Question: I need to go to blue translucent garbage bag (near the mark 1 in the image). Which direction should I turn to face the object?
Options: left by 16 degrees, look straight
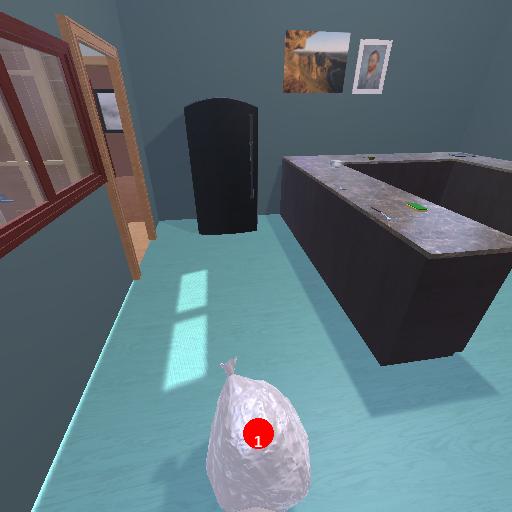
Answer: left by 16 degrees